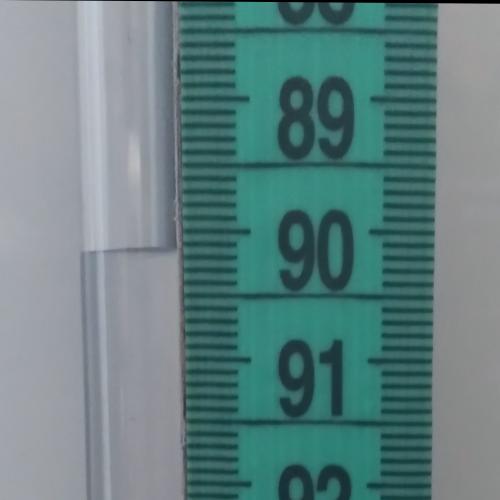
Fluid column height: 90.1 cm